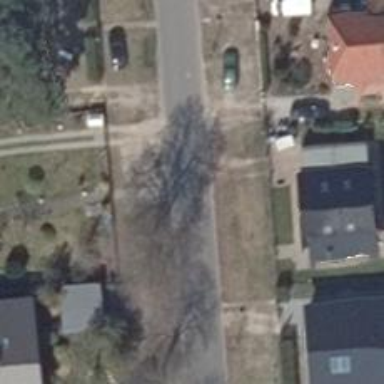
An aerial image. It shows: Footway with concrete surface.